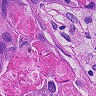
Metastatic tissue present: yes